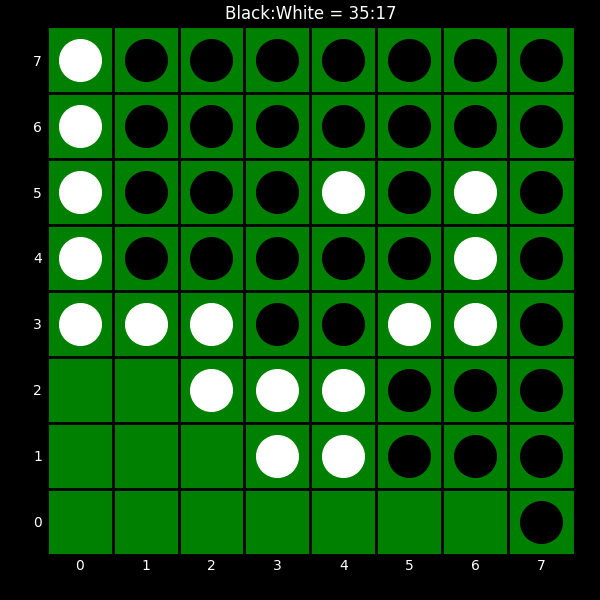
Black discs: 35
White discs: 17